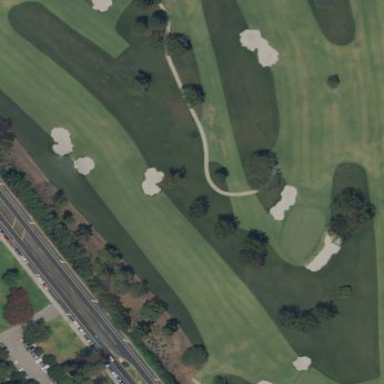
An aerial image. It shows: Rough area in golf course.